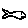
Label: fish